Brain MRI, t2w sequence, axial 2D slice.
Patient: age 34, sex M, weight 90 kg, height 1.9 m
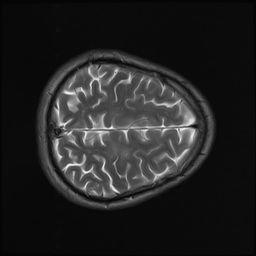